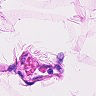
Metastatic tissue present: no